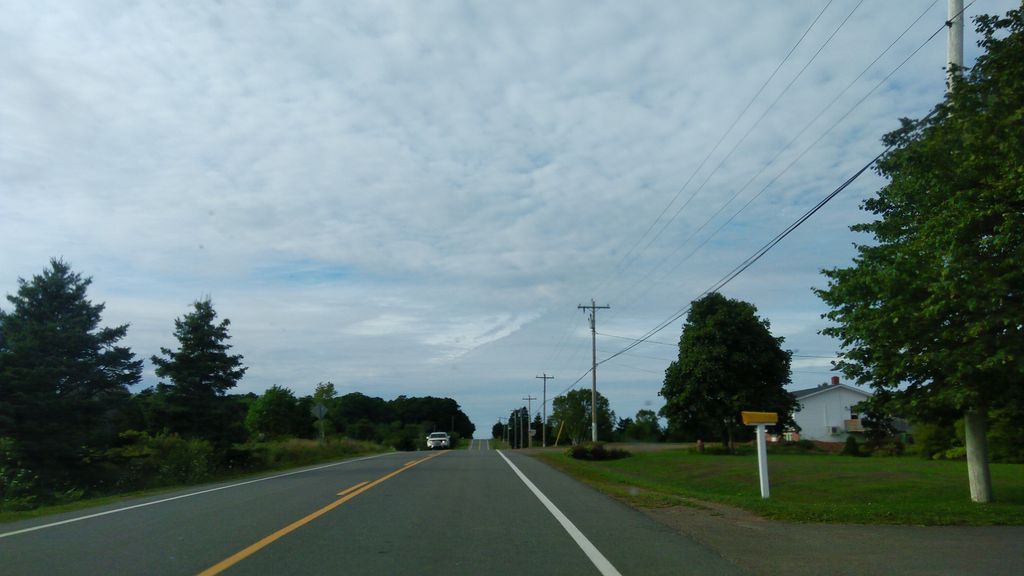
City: charlottetown